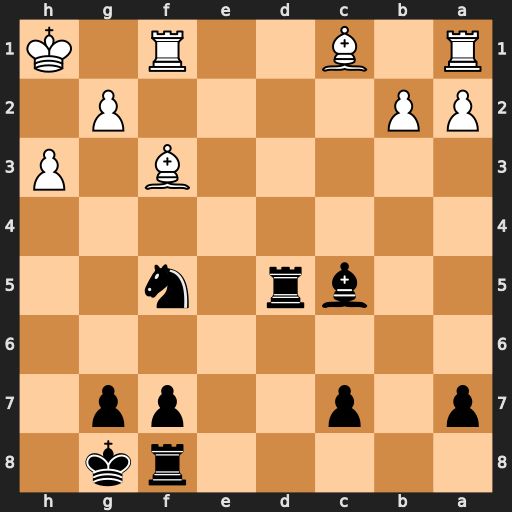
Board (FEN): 5rk1/p1p2pp1/8/2br1n2/8/5B1P/PP4P1/R1B2R1K
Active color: b
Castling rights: -
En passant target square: -
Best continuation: Ng3+ Kh2 Nxf1+